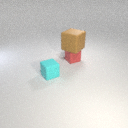
large brown rubber cube above small red rubber cube